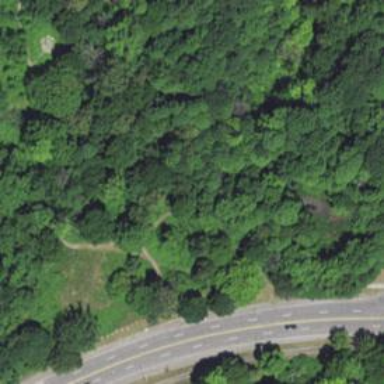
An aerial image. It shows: Path.